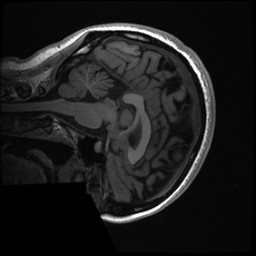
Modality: T1w
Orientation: sagittal